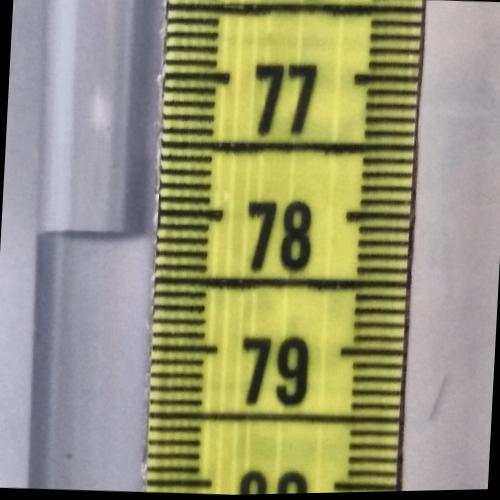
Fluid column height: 78.2 cm